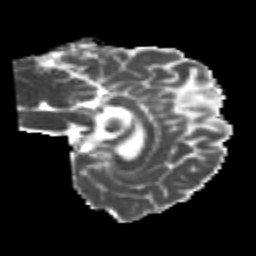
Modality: MD
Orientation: sagittal
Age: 26
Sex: male
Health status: healthy
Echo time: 0.074 s